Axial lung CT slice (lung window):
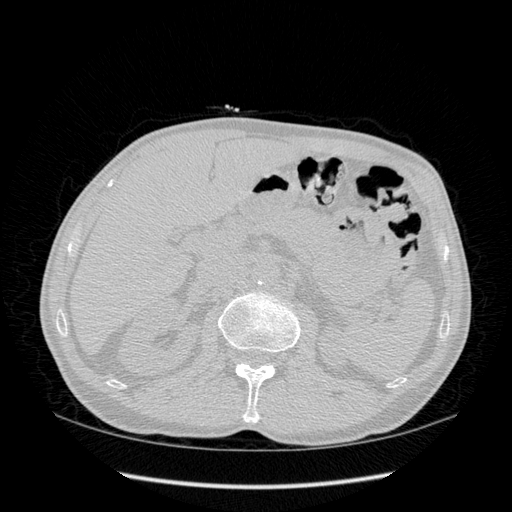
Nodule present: no